Aerial crown-view tile of a tropical tree (Barro Colorado Island, Panama), acquired 20240611:
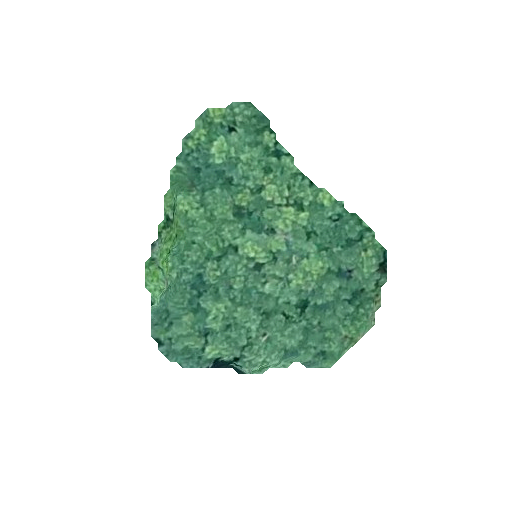
Species: Jacaranda copaia
GBIF accepted scientific name: Jacaranda copaia
Crown area: 71.537 m²